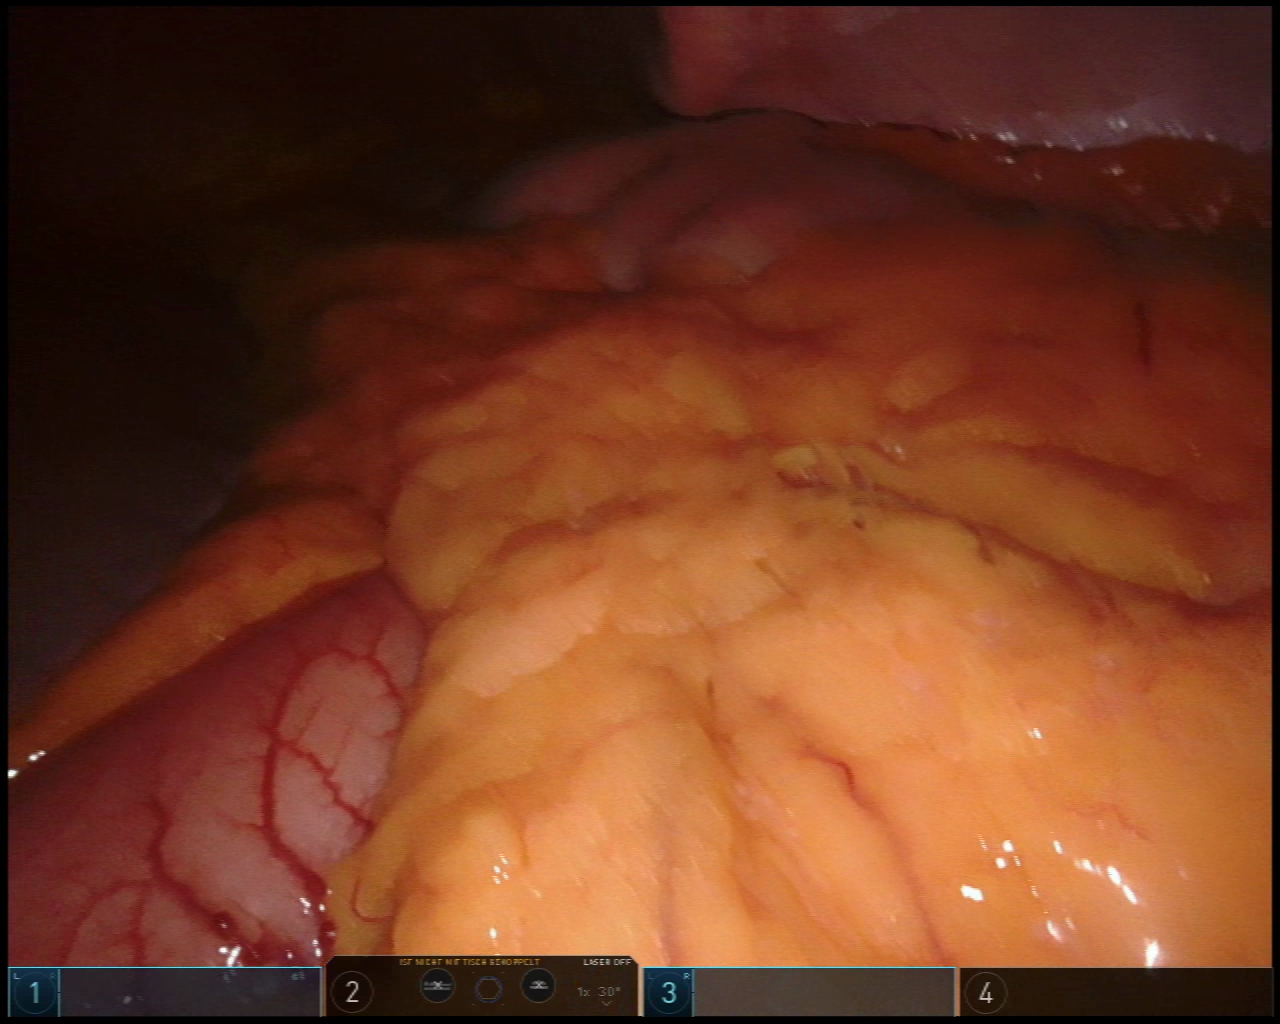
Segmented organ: liver
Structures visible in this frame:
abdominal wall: yes
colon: yes
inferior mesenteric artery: no
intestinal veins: no
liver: yes
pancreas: no
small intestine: no
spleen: no
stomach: yes
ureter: no
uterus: no
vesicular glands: no